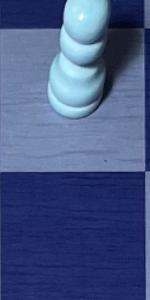
Label: Empty